Field crop: maize
Growth stage: 2
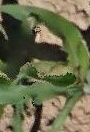
Species: maize